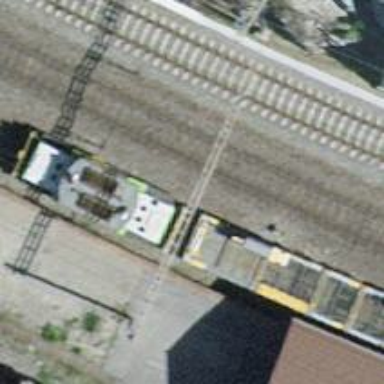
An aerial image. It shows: Rail yard with electrified rails and single track.